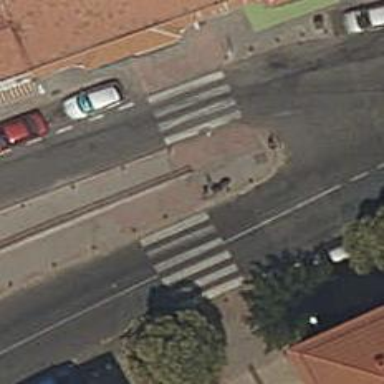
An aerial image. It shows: Uncontrolled road crossing.